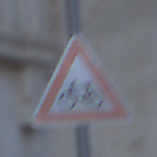
Verkehrszeichen: RadverkehrRechts
Umgebung: Outdoor, Urban
Tageszeit: SunriseSunset
Wetter: Clear
Licht: Natural
Jahreszeit: NotSpecified
Kontrast: MediumContrast